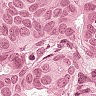
Metastatic tissue present: yes